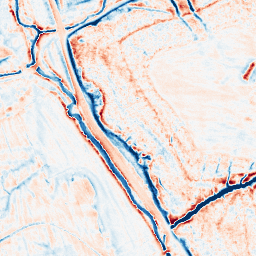
Category: edge_preserving
Decomposition family: anisotropic_diffusion
Decomposition parameters: iterations: 50
kappa: 10
gamma: 0.1
Upsampling method: regularized
Upsampling parameters: scale: 2
lambda_reg: 0.001
Upsampling scale: 2